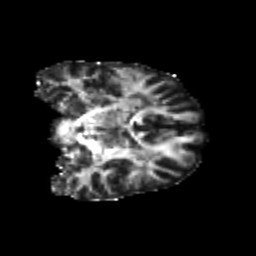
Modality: FA
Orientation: coronal
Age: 20
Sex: female
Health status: healthy
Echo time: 0.074 s